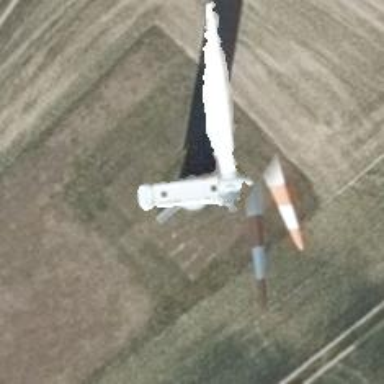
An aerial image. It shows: Wind generator powered by Vestas horizontal axis wind turbine.